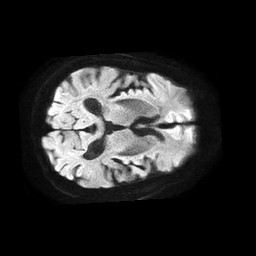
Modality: TRACE
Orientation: axial
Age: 81
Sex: male
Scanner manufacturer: philips
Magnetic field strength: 1.5 T
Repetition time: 4.6 s
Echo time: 0.08941 s